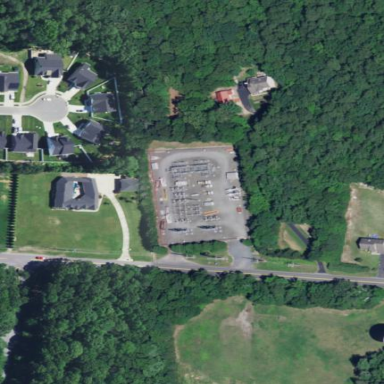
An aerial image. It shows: Power substation.